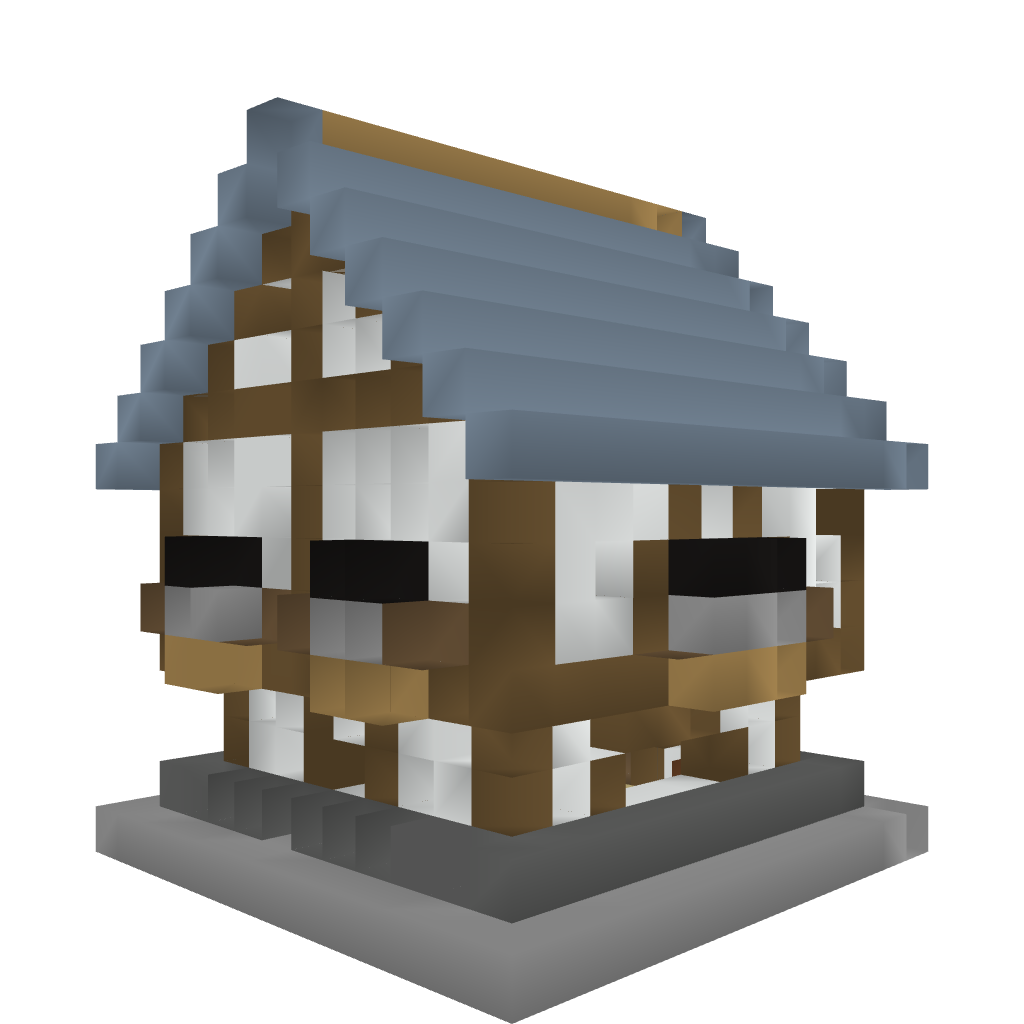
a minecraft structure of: Simple house